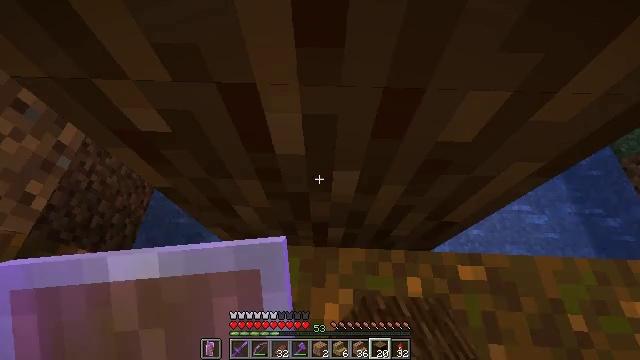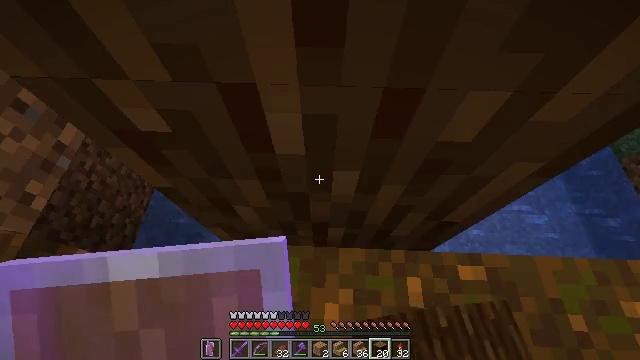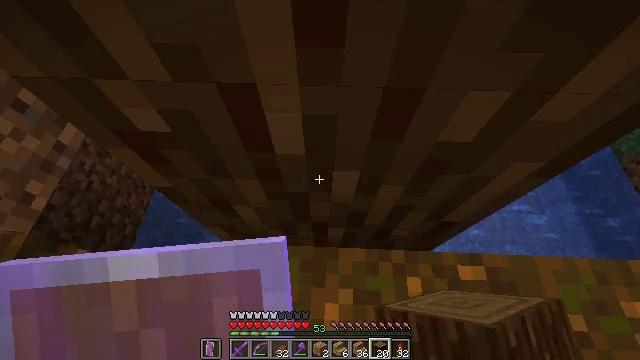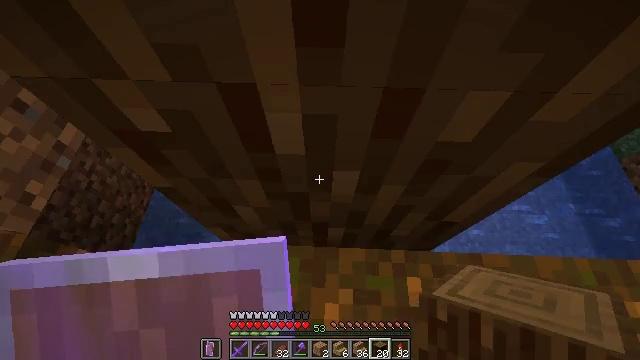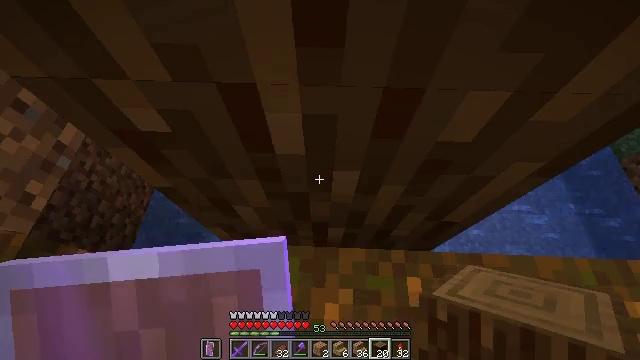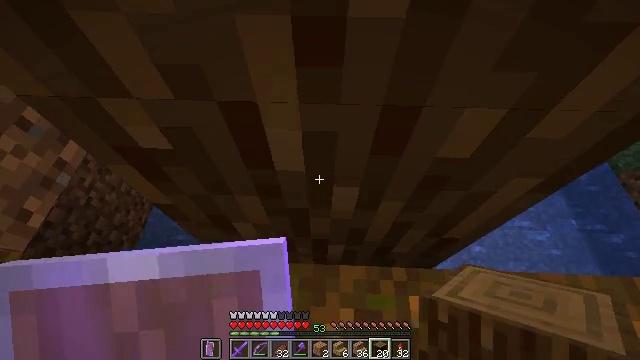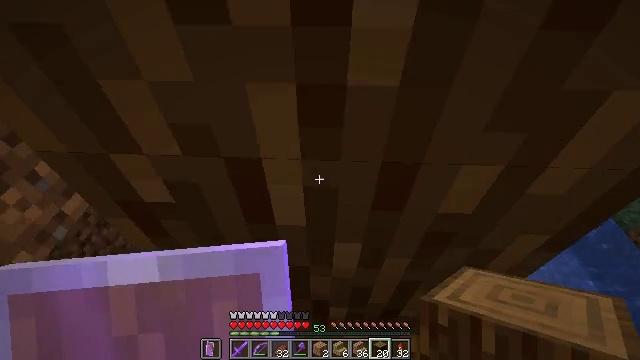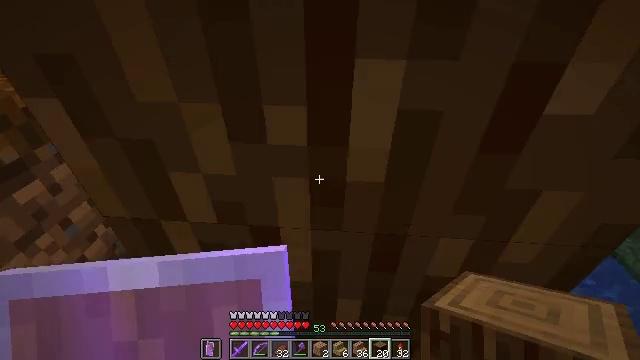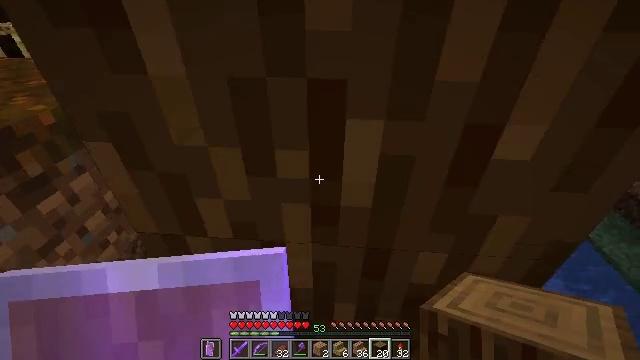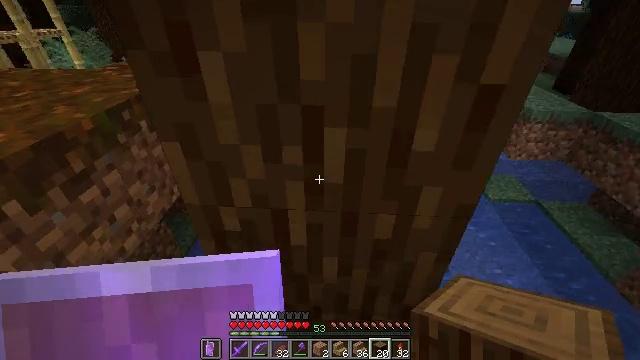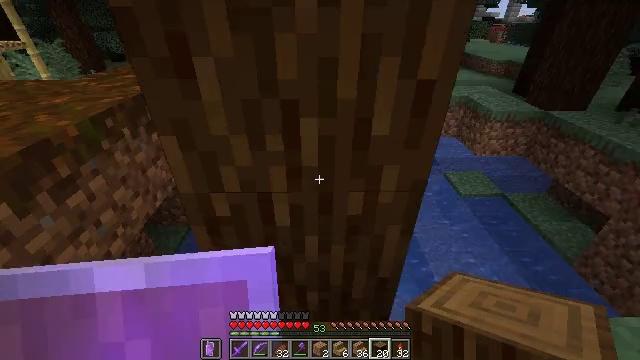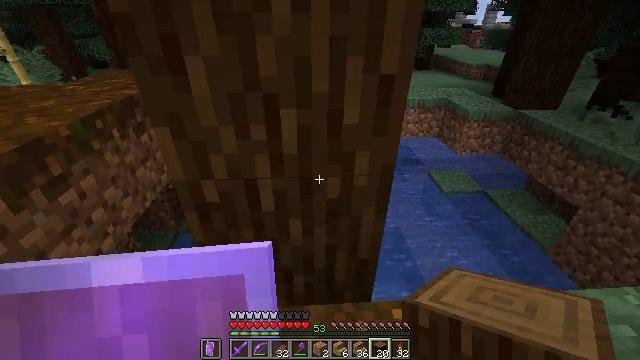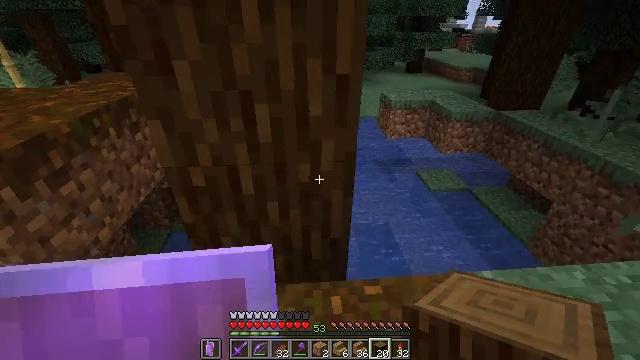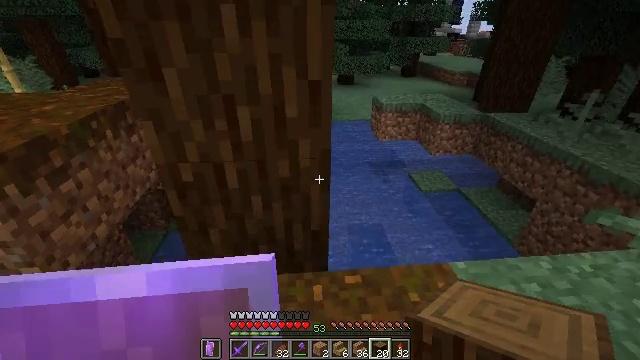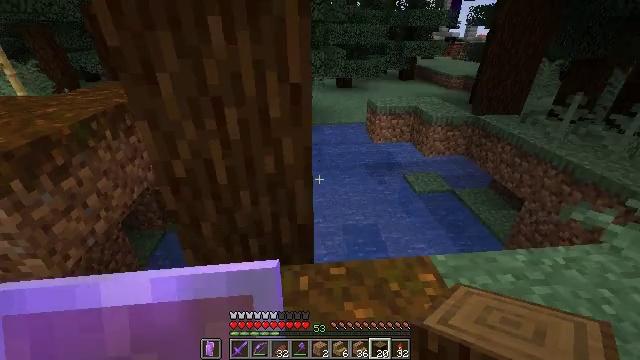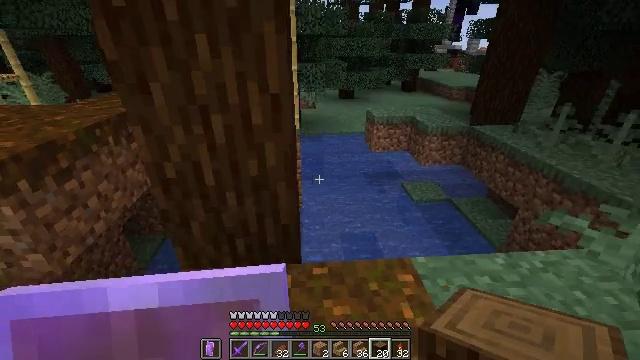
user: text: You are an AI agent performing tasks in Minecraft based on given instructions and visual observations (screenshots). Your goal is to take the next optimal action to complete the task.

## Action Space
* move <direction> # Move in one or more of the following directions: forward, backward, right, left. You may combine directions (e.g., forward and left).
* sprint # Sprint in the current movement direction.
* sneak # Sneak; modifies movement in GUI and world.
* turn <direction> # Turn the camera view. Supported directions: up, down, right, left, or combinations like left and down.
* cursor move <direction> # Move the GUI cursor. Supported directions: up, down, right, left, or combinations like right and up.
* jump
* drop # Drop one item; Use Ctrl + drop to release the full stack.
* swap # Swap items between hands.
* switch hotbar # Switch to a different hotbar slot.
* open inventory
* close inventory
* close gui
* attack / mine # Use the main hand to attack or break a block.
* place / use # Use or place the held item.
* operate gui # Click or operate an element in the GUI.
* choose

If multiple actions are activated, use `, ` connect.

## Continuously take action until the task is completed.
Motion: motion action
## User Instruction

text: Harvest the spruce log from a tree trunk.
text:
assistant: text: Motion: sneak
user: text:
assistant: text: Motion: sneak
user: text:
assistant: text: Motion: sneak
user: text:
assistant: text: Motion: sneak
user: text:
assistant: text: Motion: sneak, turn up
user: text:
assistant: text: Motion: turn up
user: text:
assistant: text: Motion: move back, turn left and up
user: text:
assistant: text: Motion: move back
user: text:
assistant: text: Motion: move back, turn right
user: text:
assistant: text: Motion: move back, turn right and up
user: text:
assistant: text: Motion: move back and move right, turn right and up
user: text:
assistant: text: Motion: move back and move right, turn right
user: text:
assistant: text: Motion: move back and move right
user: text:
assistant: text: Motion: move back and move right
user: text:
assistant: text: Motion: move right, turn left and up
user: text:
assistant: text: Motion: move right, turn left and up
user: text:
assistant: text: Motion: move right, turn left and up
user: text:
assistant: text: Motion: move right, turn left and up
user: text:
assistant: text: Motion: turn left and up
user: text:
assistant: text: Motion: turn left and up
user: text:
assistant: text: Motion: turn left and up
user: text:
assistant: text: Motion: turn left and up
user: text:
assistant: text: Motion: no_op
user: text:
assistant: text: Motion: no_op
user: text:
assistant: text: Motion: move right
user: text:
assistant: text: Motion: move right
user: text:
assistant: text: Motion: move right, turn left and up
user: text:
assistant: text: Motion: move right, turn left and up
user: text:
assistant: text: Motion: move right, turn left and up
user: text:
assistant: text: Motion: move right, turn left and up